Question: I want to remove those semi-transparent corners from my <URL>. How do I do that?

this is my xml:
'''
<com.makeramen.RoundedImageView
xmlns:app="http://schemas.android.com/apk/res-auto"
android:id="@+id/avatar_image"
android:src="@drawable/nature1"
android:scaleType="centerCrop"
android:layout_height="30dp"
android:layout_width="30dp"
android:layout_gravity="bottom|center"
android:layout_marginBottom="30dp"
app:riv_corner_radius="30dip"
app:riv_border_width="2dip"
app:riv_border_color="#333333"
app:riv_mutate_background="true"
app:riv_tile_mode="repeat"
app:riv_oval="false" />
'''
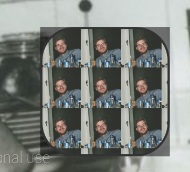
Answer: Adding the following to the xml did it.
'''
android:background="#<PHONE>"
'''